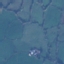
Label: Pasture